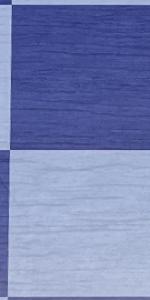
Label: Empty